Question: I am using the toast notification sample here:
<URL>
The toast notifications appear when I select local machine for testing. When I select simulator, all I see is XML. My manifest has toast enabled. Am I missing any steps?

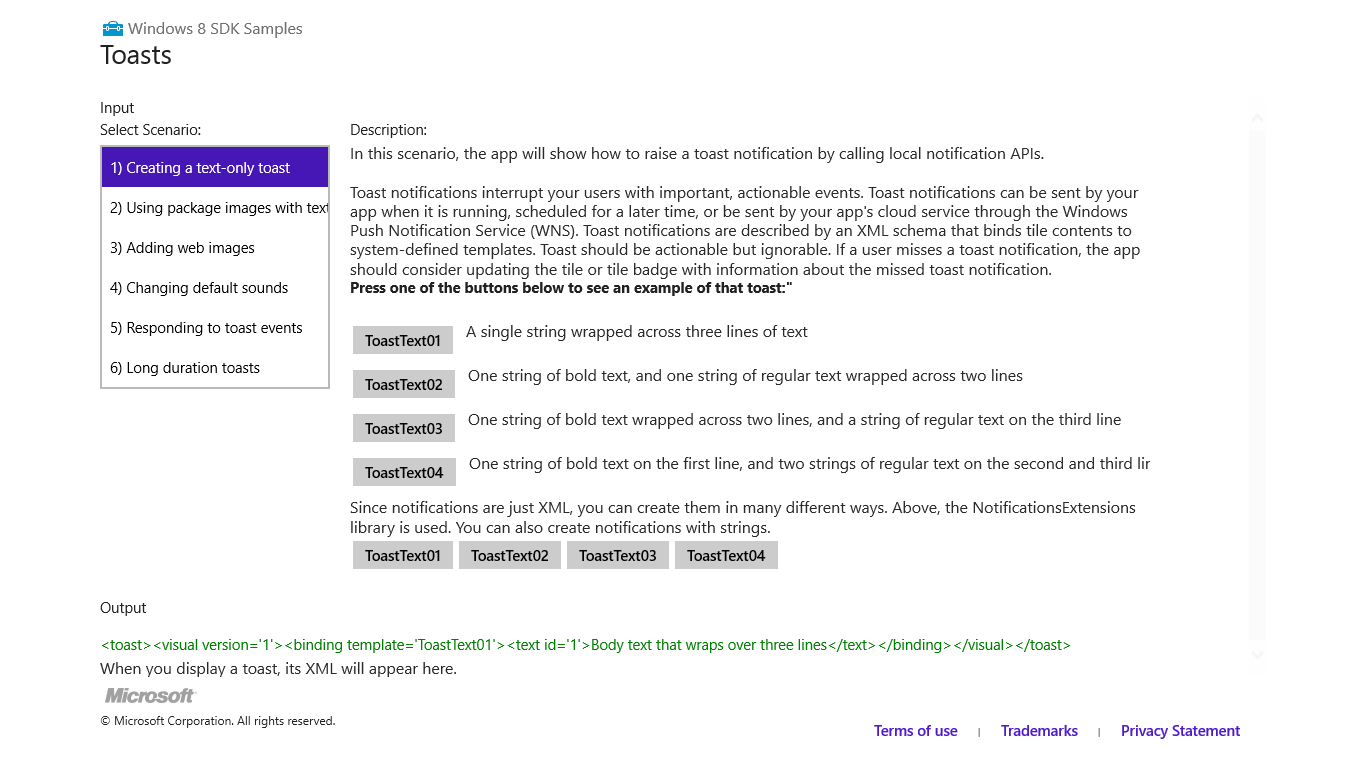
Answer: Toast notifications (and other APIs, including those related to tile updates and push notifications) do not work in the simulator. For testing and debugging, use "Local Machine" as the deployment target.